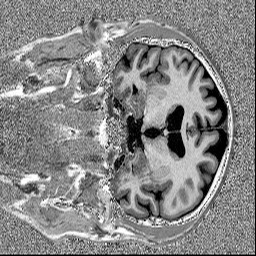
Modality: MP2RAGE
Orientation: coronal
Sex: male